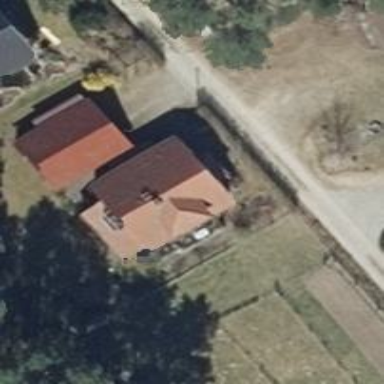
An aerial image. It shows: House with flat red roof. The building has multiple parts.